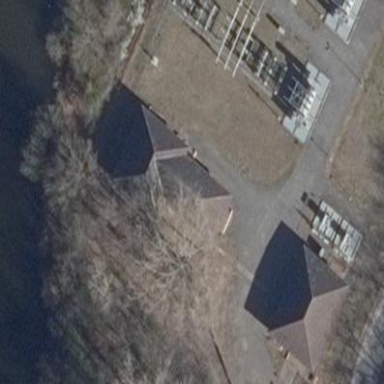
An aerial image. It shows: Building with switchgear power equipment.